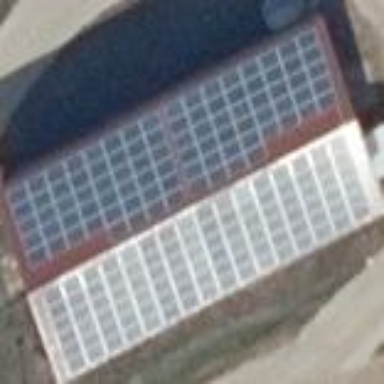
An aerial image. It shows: Small solar photovoltaic panel generator inside building.